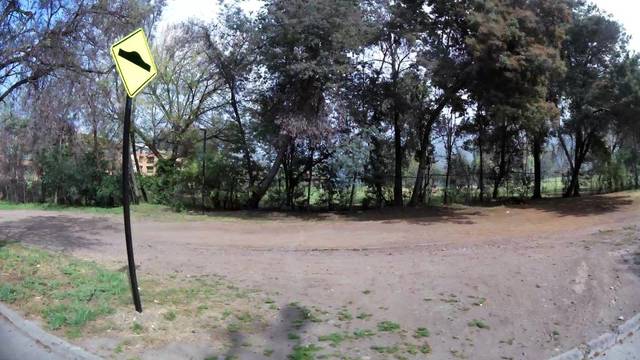
Region: Chile
Coordinates: -33.374, -70.584